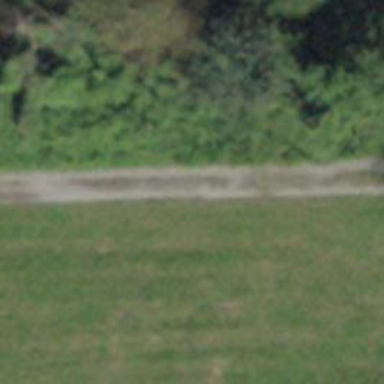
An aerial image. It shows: Track with grade 2 gravel surface.